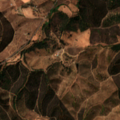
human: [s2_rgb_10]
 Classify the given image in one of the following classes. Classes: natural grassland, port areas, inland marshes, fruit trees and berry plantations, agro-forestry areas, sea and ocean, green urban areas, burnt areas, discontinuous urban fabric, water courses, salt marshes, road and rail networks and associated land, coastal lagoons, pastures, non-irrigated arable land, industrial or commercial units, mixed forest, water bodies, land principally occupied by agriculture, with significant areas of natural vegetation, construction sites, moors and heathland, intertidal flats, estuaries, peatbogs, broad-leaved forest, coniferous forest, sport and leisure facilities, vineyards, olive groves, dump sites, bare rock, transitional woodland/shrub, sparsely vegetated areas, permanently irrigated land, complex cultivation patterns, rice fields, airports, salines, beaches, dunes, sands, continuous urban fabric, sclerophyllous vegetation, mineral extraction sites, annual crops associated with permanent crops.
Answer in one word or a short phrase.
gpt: non-irrigated arable land, broad-leaved forest, transitional woodland/shrub